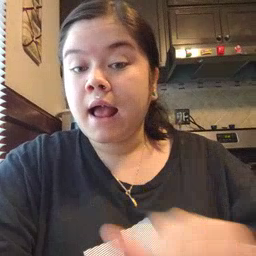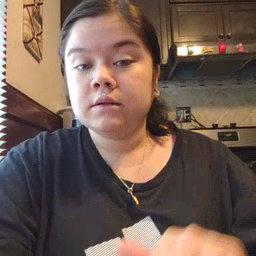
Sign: any